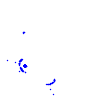
Particle: proton